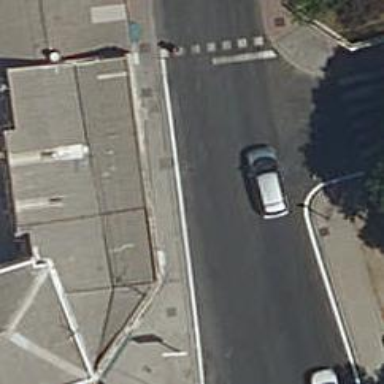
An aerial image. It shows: Road with traffic signals.